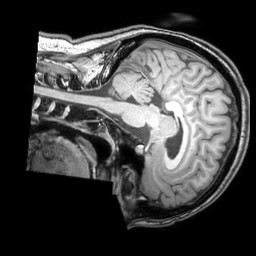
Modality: T1w
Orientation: sagittal
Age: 32
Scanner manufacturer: philips
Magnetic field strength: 3 T
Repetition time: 0.007 s
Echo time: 0.003501 s